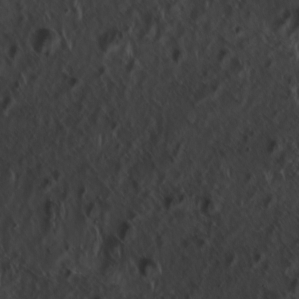
Label: non_frost